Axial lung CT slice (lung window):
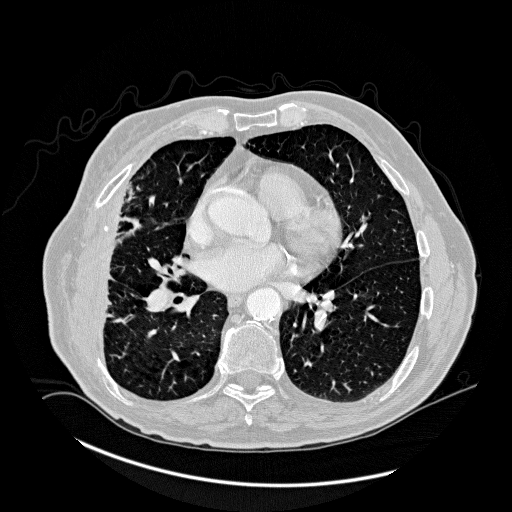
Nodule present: no